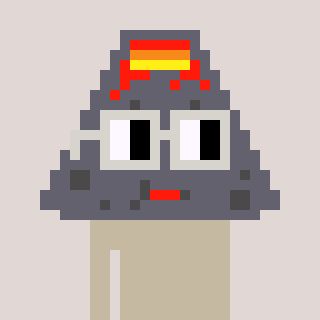
a pixel art character with square light gray glasses, a volcano-shaped head and a teal-colored body on a warm background